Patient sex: M
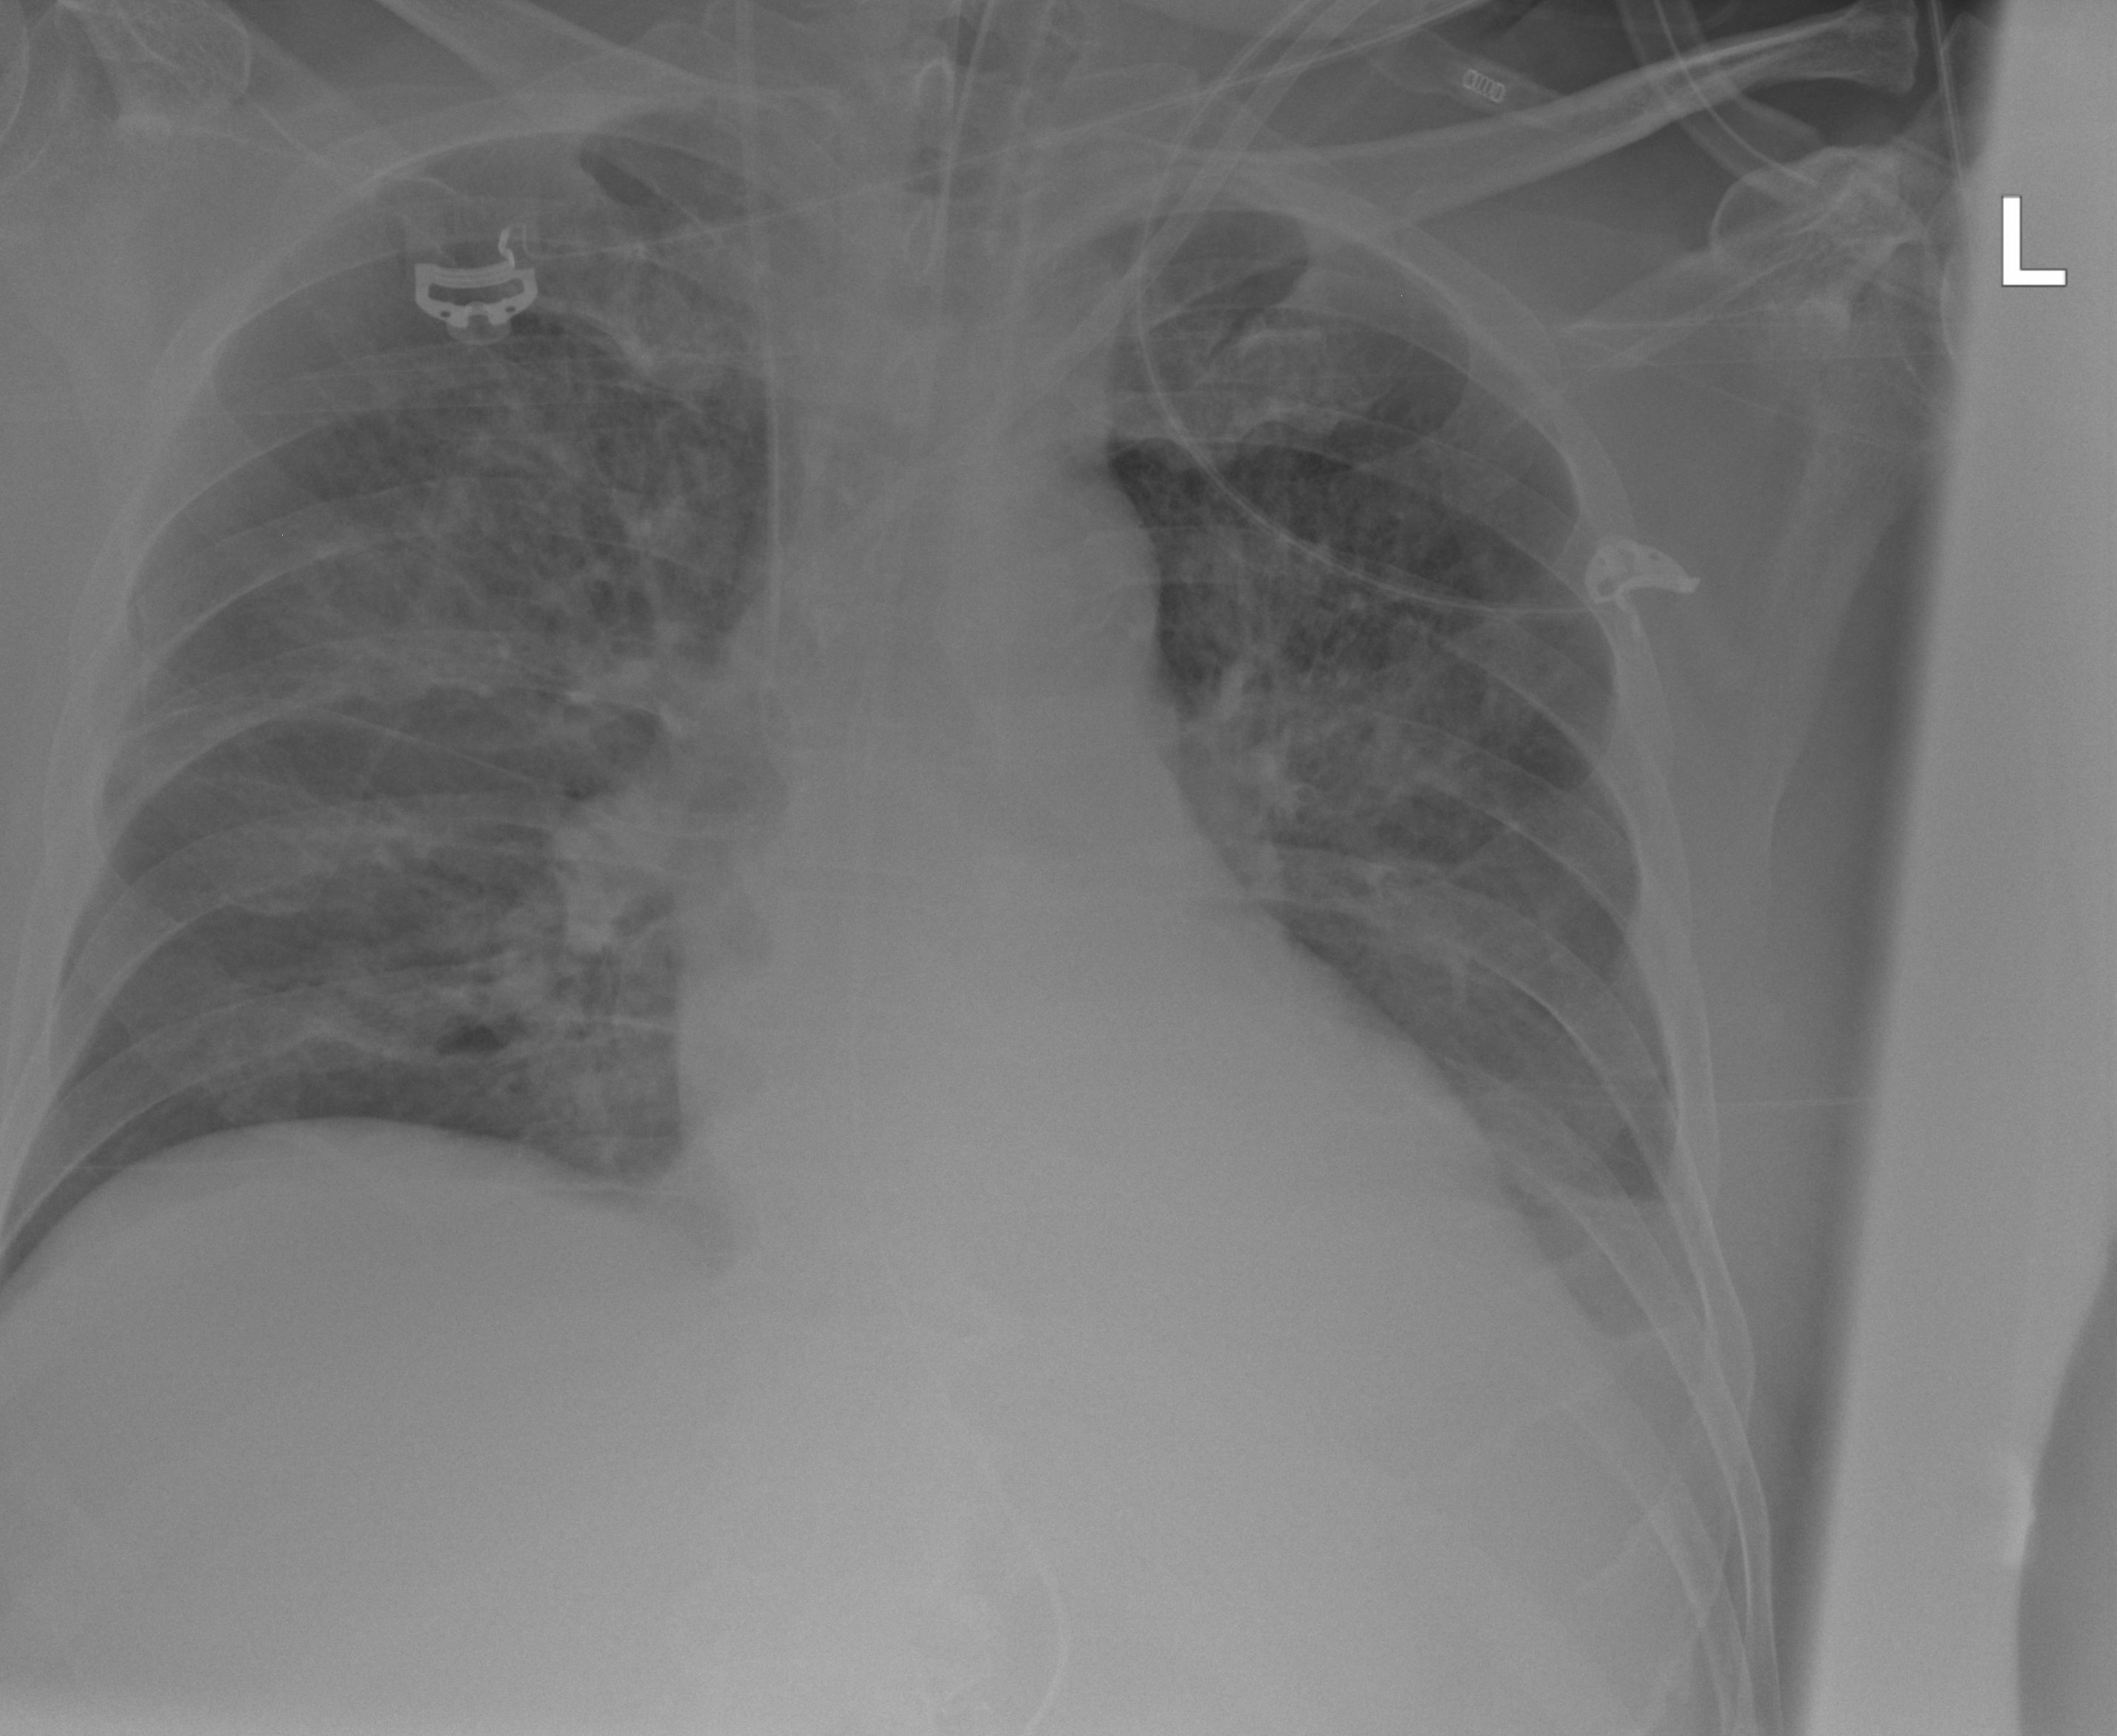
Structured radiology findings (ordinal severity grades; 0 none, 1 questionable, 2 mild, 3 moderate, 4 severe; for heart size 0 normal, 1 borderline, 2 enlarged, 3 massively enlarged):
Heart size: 0
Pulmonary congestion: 2
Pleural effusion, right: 0
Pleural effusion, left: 2
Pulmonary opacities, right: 0
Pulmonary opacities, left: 0
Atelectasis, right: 0
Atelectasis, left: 2